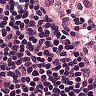
Metastatic tissue present: no